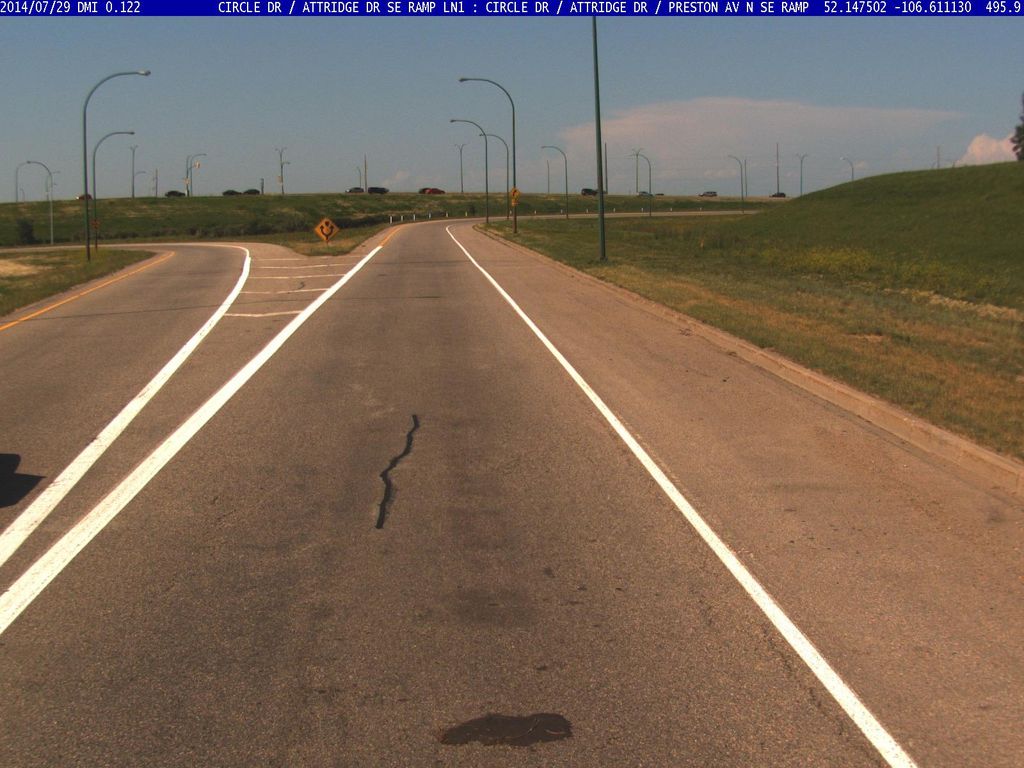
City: saskatoon